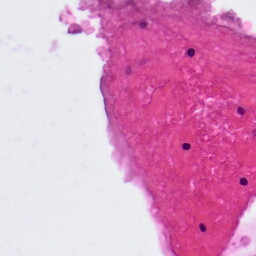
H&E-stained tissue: Colon